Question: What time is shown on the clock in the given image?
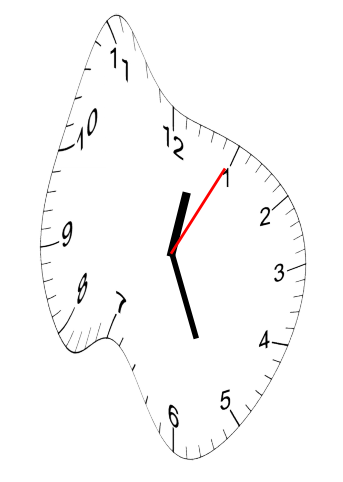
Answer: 12:26:05